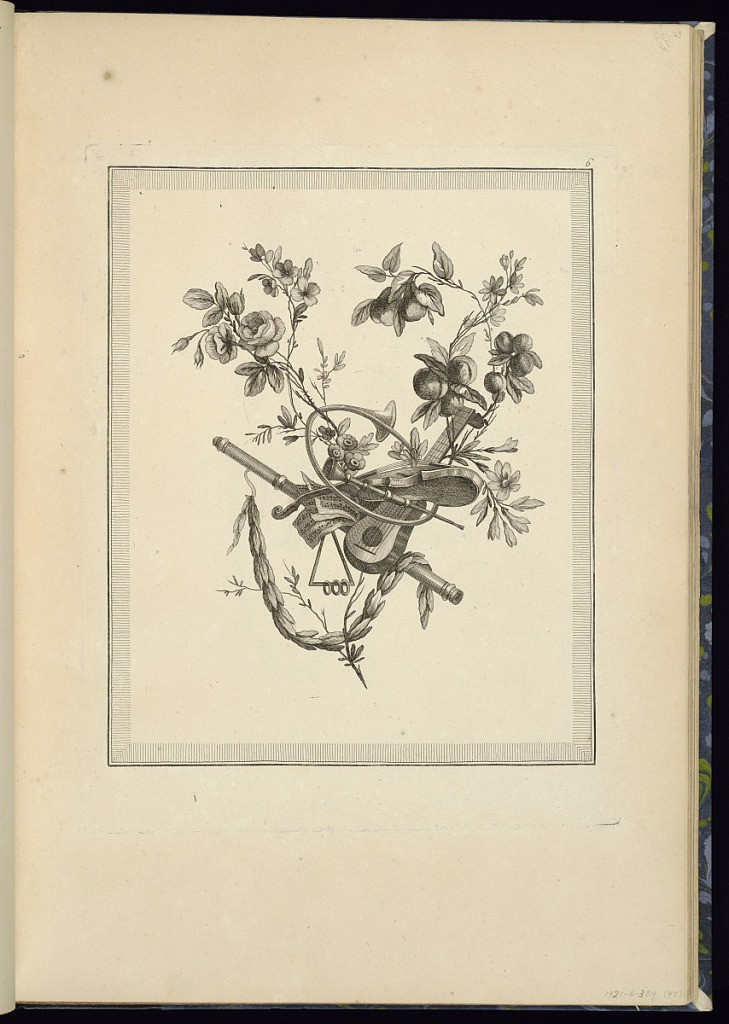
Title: Musical Trophy Design
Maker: Pierre Ranson, French, 1736–1786
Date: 1778
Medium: Etching on laid paper
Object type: Print
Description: Musical trophy design incorporating foliate branches, flowers, fruit, festoon of leaves, horn, oboe, lute, triangle, and sheets of music. The plate is numbered.